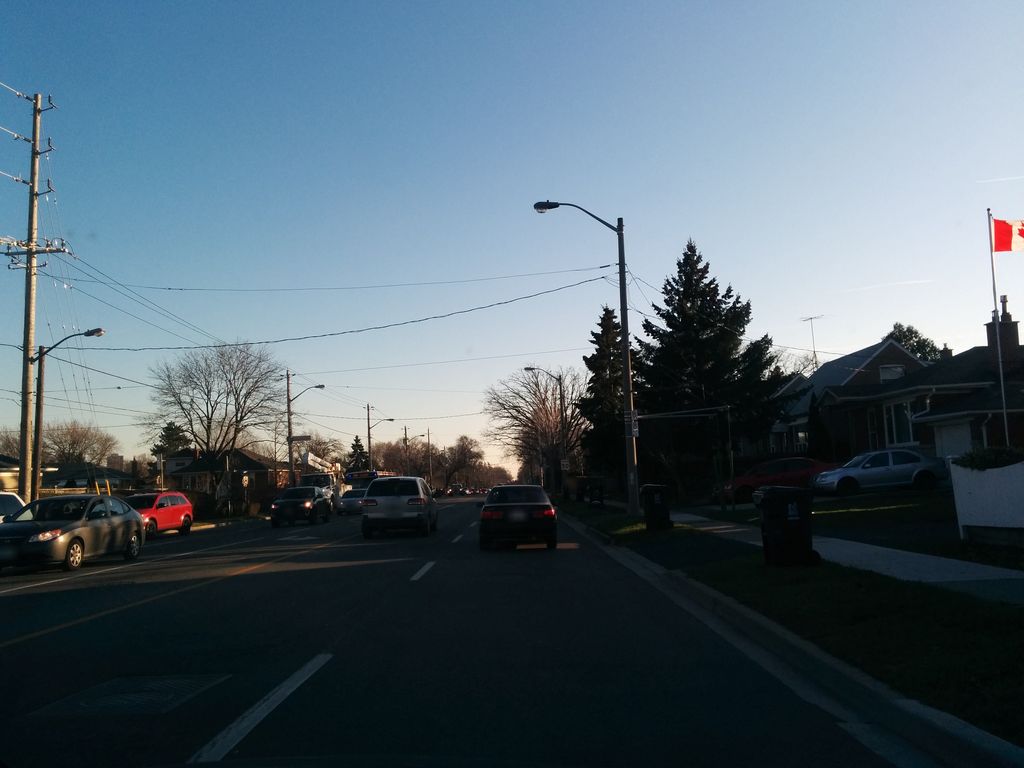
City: toronto